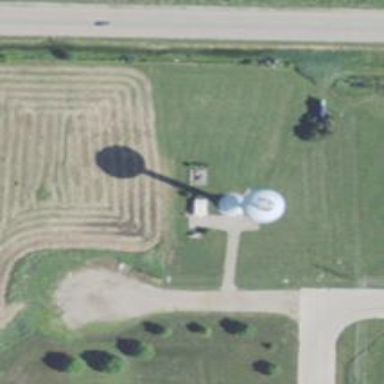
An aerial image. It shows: Water tower that is man-made.